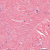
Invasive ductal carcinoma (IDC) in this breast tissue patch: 0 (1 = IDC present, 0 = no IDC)